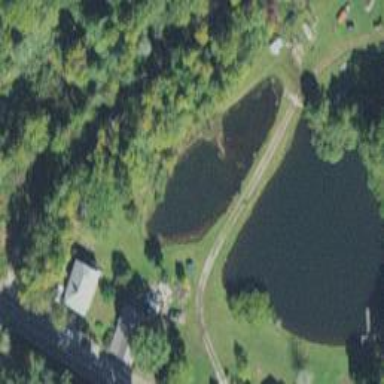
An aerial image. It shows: Serene pond surrounded by nature.